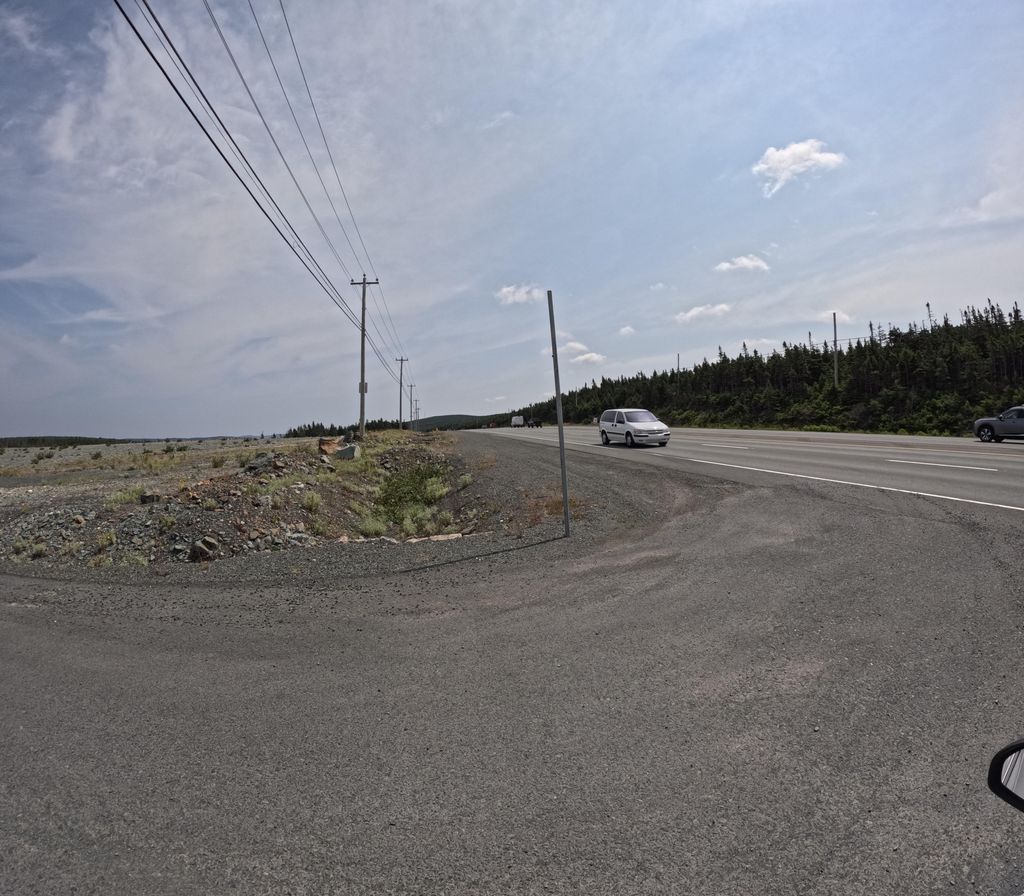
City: st_johns